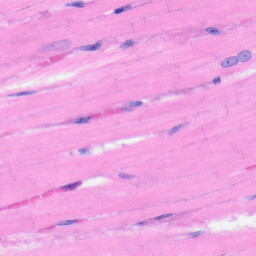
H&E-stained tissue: Heart